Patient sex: F
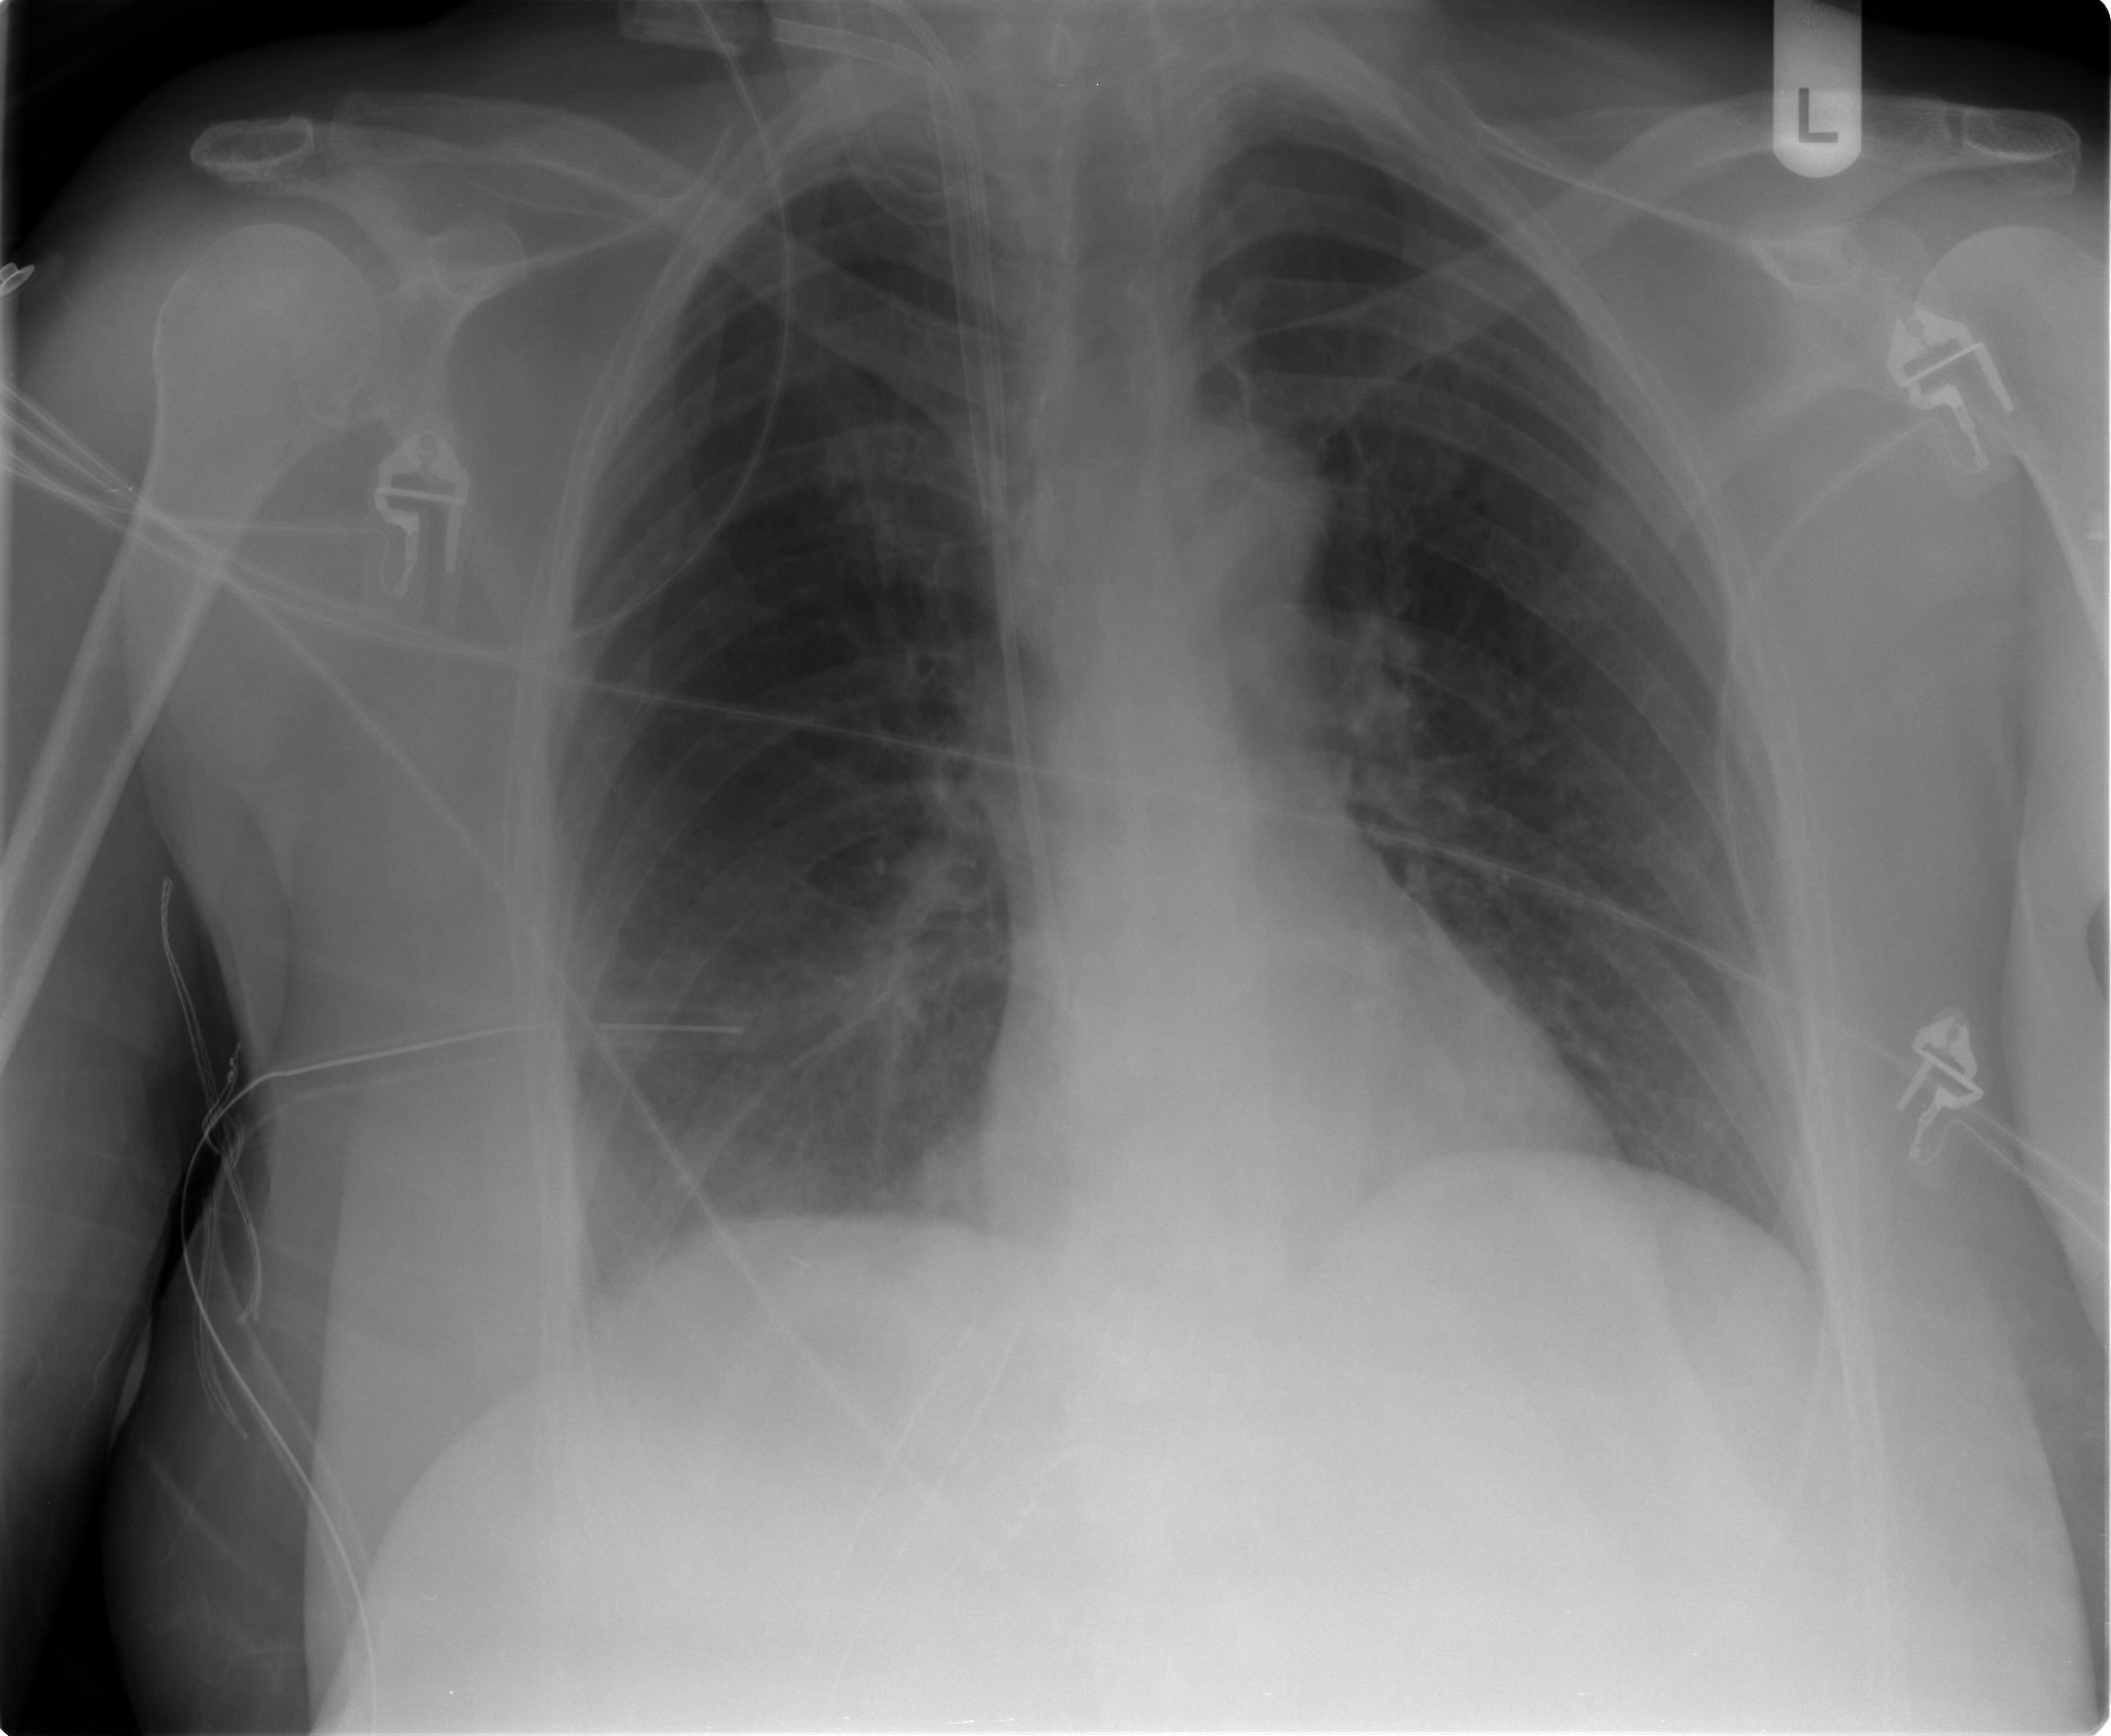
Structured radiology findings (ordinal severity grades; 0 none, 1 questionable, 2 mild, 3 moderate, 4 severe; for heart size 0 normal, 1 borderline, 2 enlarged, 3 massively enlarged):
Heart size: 0
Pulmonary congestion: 2
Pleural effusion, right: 0
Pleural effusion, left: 0
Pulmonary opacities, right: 2
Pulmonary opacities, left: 0
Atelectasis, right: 0
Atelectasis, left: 0